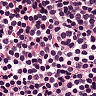
Metastatic tissue present: no